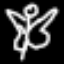
Label: angel